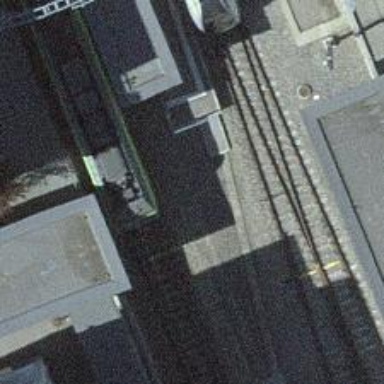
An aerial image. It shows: Set of concrete steps.